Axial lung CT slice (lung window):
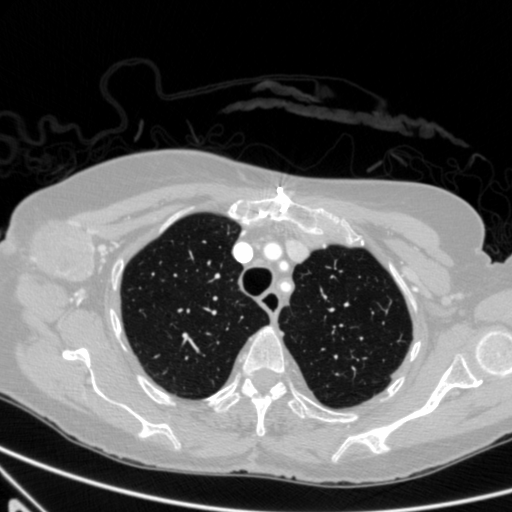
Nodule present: no